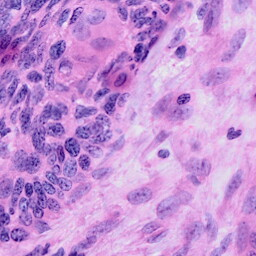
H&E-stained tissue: Cervix